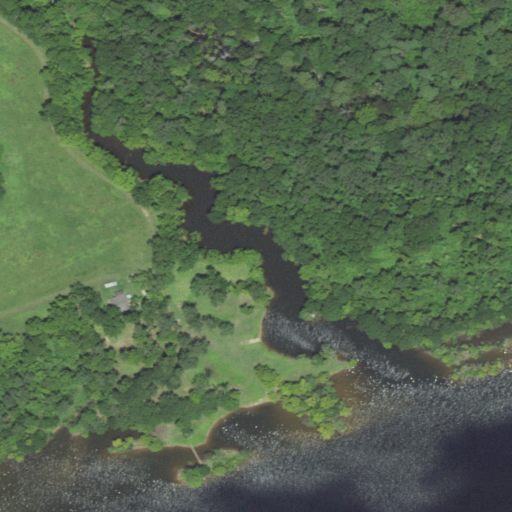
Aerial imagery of cliff(s) in Louisiana named Miller Bluff containing woody wetlands, open water, pasture, mixed forest, deciduous forest, evergreen forest, herbaceous wetlands, open development, and grassland